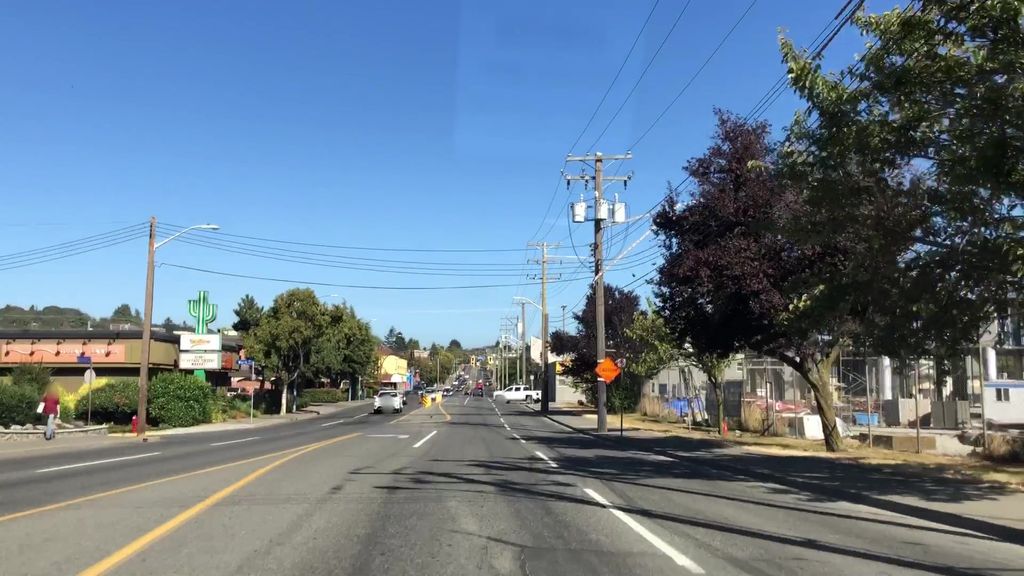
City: victoria